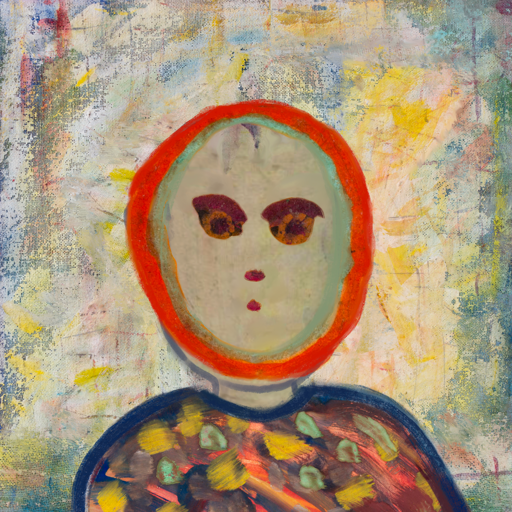
Background: Irani, Head And Neck Front: Hill_Girl, Face Front: Doll, Bust: Mother_And_Son_Mother, Hair Front: Sisters, Head Accessory: Blank, Second Necklace: Blank, Necklace: Blank, Baby: Blank